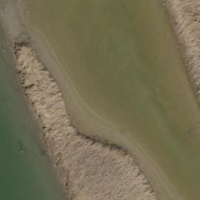
EUNIS habitat code: 15
Species observed at this site:
Anas platyrhynchos